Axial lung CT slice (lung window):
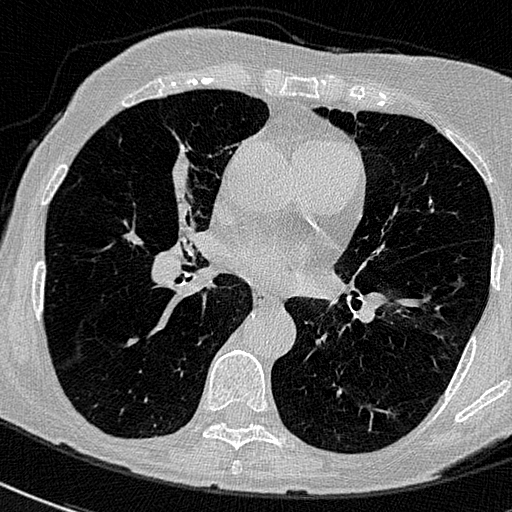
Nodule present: no